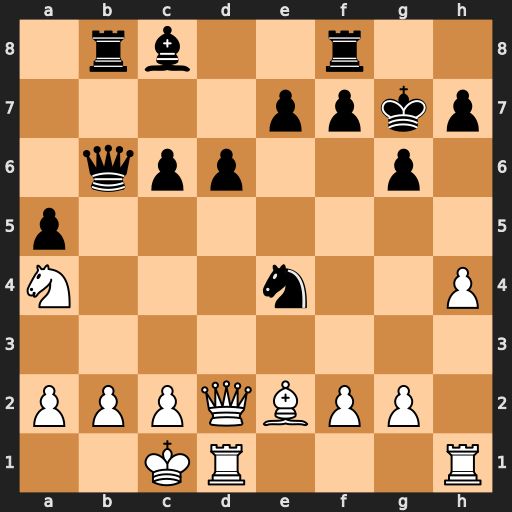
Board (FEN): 1rb2r2/4ppkp/1qpp2p1/p7/N3n2P/8/PPPQBPP1/2KR3R
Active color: w
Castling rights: -
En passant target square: -
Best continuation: Nxb6 Nxd2 Nxc8